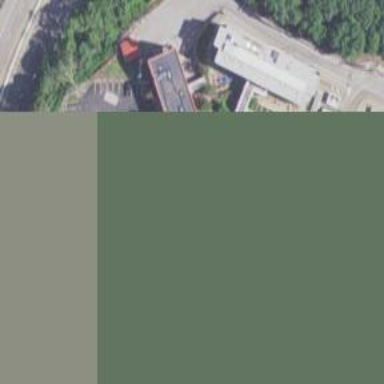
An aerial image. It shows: Hospital building.